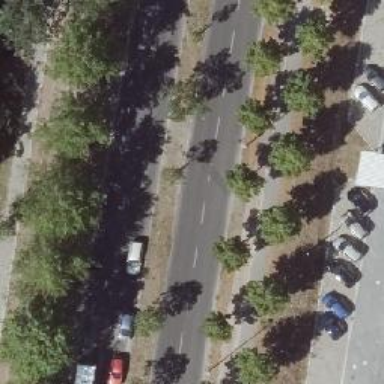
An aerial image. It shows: Beautiful avenue lined with deciduous broadleaved trees.